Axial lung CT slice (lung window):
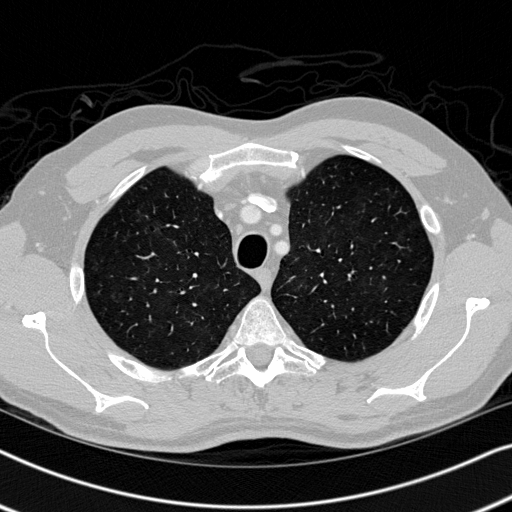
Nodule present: no